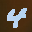
Label: 4